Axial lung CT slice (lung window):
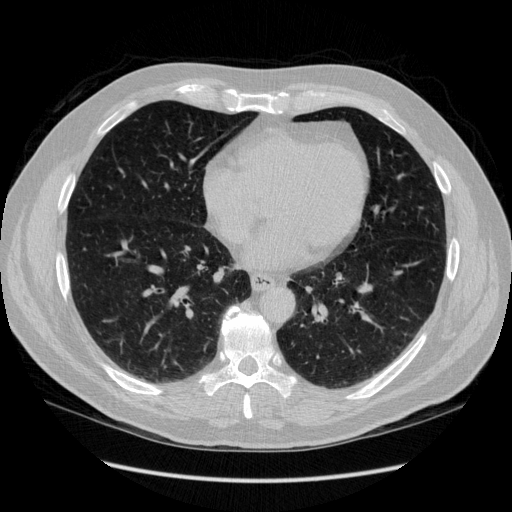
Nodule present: no